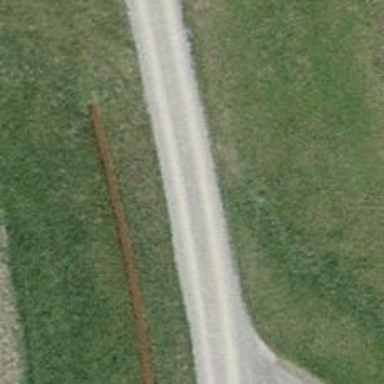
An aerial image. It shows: Compacted track with grade2 level.